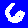
Digit: 6